Question: I have a form with a mainform and a subform. When the user is in the textbox, which is the closest to the subform, and the user press Tab, it has to jump into the subform, but it doesn't. It jumps to the textbox AFTER the subform. When the user is in the last textbox of the mainform and te user press tab, then it jumps into the subform.
How do I make sure, that the user will jump to the subform when he is in the textbox, which is the closest one to the subform?
Example image:

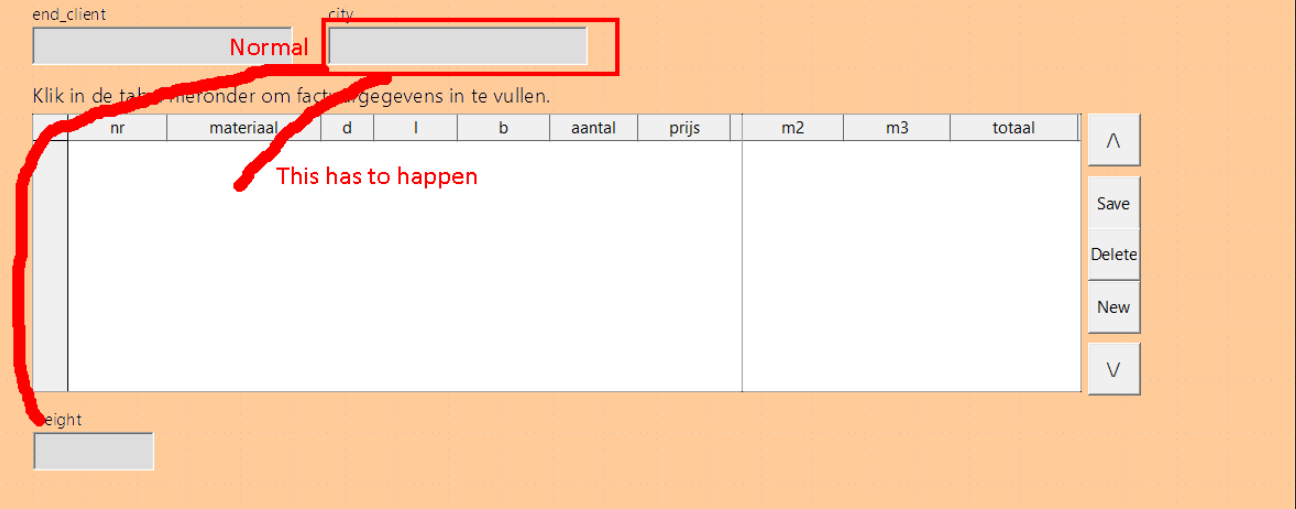
Answer: Tab order in the UI does not account for controls on subforms, but this can be done programmatically. Set a LO Basic macro on the 'When losing focus' 'Event' for the control that is closest to the grid/table control on the subform. That is the control that, when you tab past it, you want to go to the grid. For that event, run a macro like this, where 'grid1' is the table/grid control:
'''
root_doc = ThisComponent
form_container = root_doc.Drawpage.Forms
form_ctrlr = root_doc.getCurrentController()
sub_frm = form_container.getByName("Sub_Form")
tab_target = sub_frm.getByName("grid1")
form_ctrlr.getControl(tab_target).setFocus()
'''
You also will need to set up a similar macro when leaving 'grid1' as, because it is in the subform, it is not accounted for in the tab order.
Hat tip to <URL>.